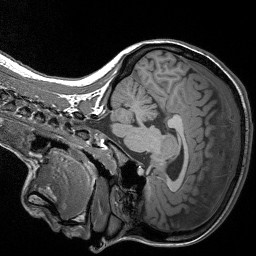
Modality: T1w
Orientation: sagittal
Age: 18
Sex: female
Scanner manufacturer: siemens
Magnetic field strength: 3 T
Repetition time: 1.9 s
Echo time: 0.00227 s